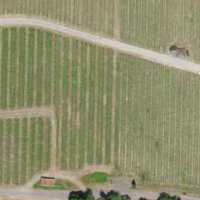
EUNIS habitat code: 40
Species observed at this site:
Juglans regia